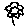
Label: flower